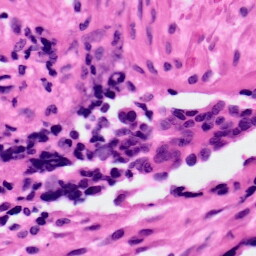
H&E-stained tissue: Ovarian